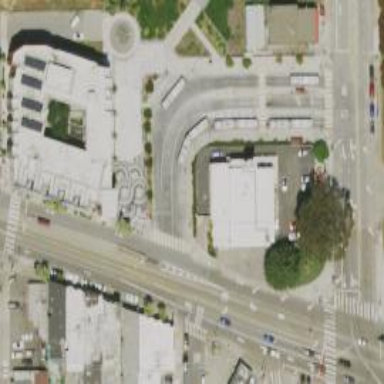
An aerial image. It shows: Busway road.